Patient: sex F, age 65
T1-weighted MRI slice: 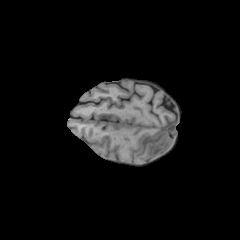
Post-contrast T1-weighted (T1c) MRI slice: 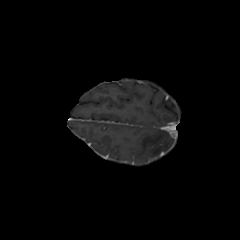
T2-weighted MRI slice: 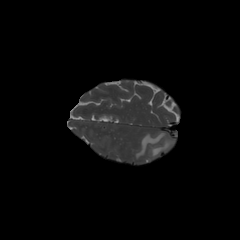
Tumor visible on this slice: yes
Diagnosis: Glioblastoma, IDH-wildtype
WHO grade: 4